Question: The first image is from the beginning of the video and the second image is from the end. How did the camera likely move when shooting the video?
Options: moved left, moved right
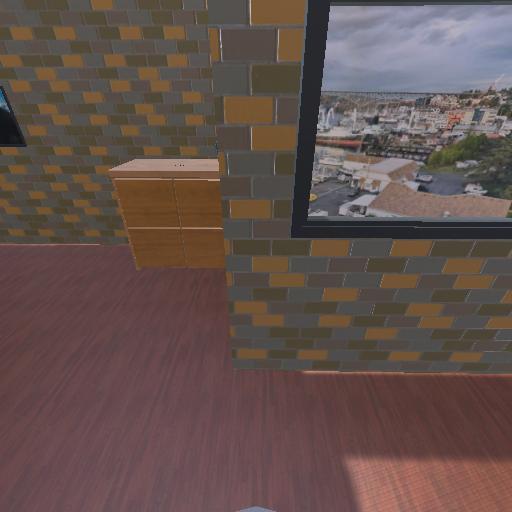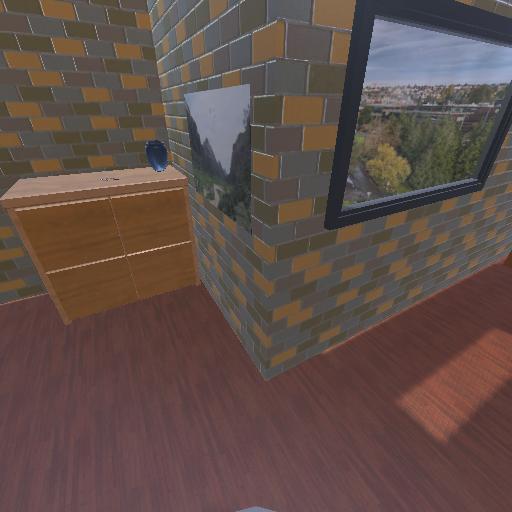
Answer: moved left